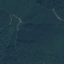
Label: Forest